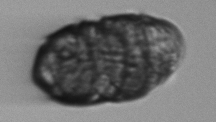
Label: Margalefidinium